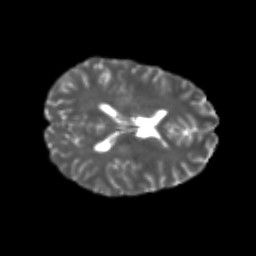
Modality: T2w
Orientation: axial
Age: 22
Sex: male
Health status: healthy
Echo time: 0.074 s